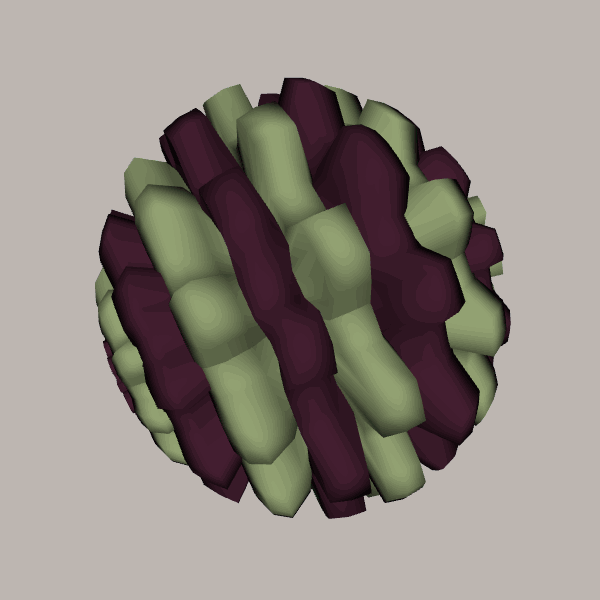
Background: light